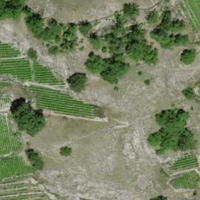
EUNIS habitat code: 40
Species observed at this site:
Carex otrubae